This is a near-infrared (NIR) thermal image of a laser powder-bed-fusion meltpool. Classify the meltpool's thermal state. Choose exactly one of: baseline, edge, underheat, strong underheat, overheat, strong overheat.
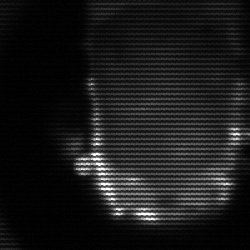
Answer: baseline